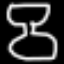
Label: hourglass